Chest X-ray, PA view. Patient: 27 years old, sex M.
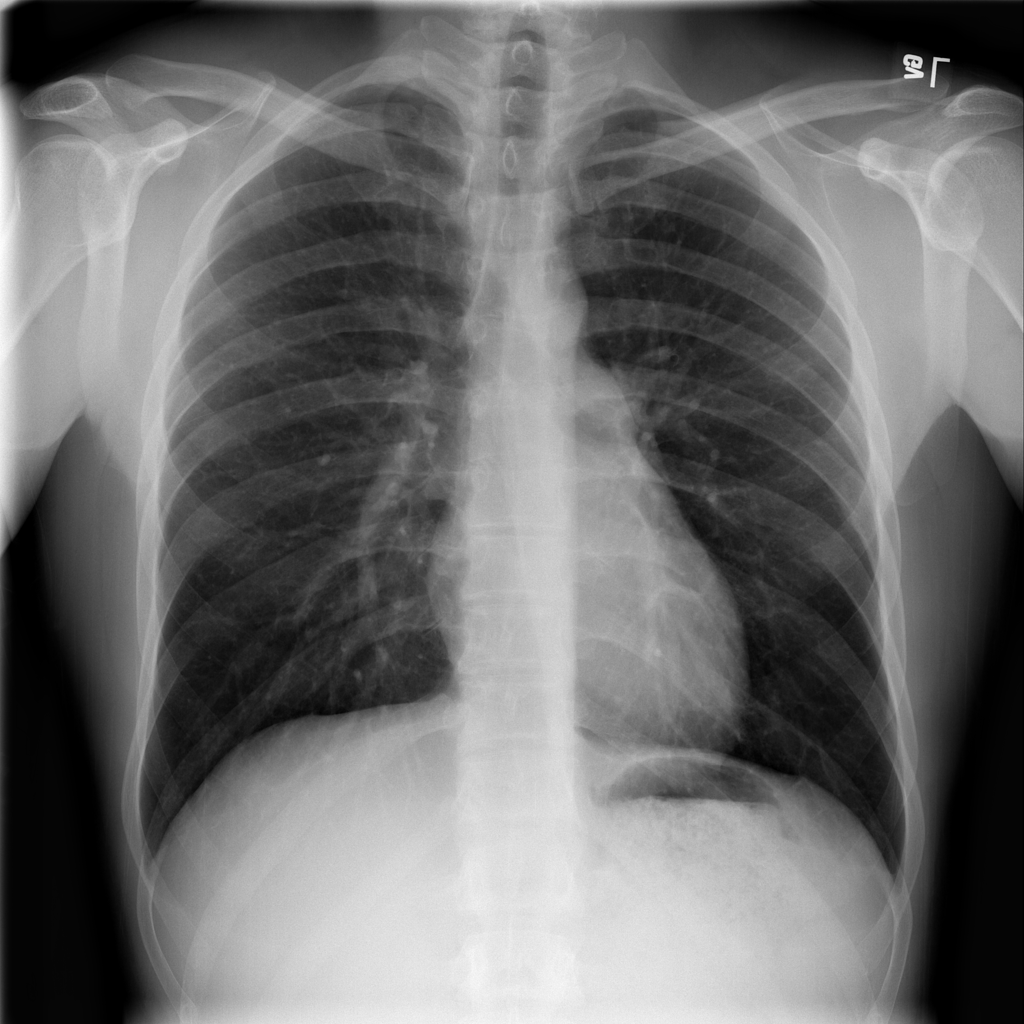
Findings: No Finding